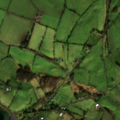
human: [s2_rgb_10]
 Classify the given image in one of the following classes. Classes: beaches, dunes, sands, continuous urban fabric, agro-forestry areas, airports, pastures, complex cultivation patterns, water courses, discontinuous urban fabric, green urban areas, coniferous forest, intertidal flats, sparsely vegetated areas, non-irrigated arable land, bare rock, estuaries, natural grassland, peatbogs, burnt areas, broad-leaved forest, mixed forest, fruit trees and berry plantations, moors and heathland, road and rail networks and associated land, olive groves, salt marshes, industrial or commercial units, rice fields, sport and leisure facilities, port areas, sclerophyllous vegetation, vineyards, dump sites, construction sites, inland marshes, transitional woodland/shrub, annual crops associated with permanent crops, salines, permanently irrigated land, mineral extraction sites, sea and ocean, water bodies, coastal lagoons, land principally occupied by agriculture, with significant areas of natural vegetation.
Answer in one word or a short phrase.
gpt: pastures, water bodies